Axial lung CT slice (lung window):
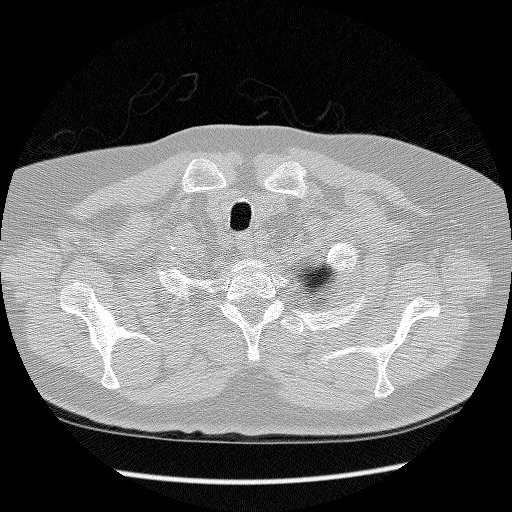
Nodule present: no